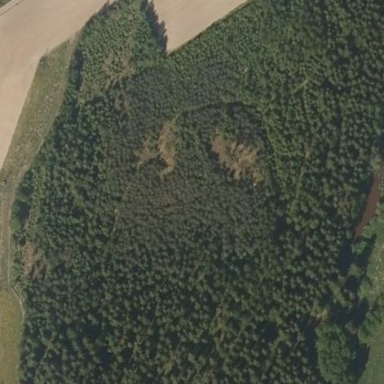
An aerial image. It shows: Forest area.